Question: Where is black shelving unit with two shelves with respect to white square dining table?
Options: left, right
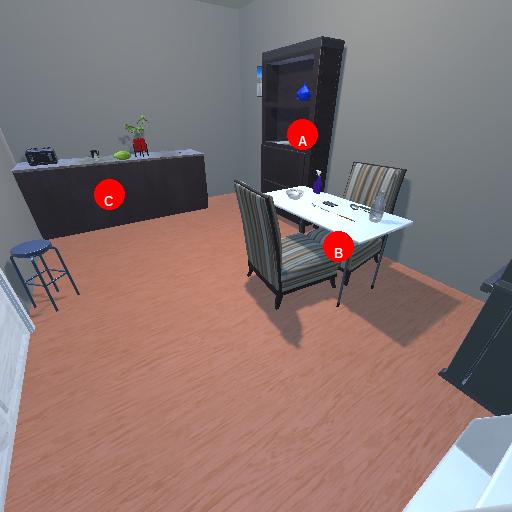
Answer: left